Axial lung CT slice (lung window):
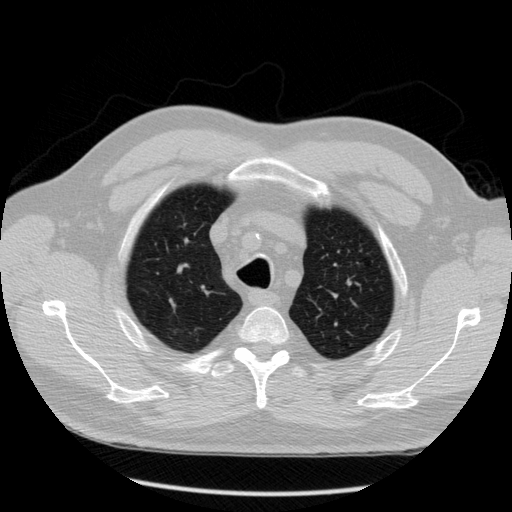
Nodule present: no